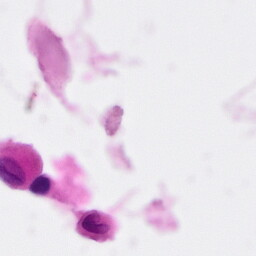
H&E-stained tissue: Pancreatic